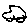
Label: car